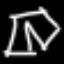
Label: pants